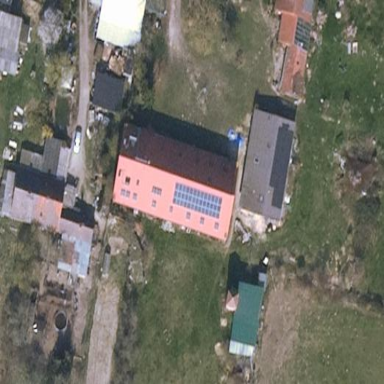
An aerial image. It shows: Building with gabled roof.